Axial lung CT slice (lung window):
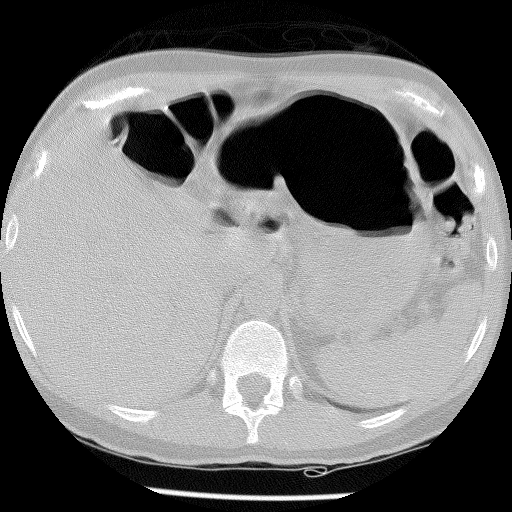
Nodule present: no